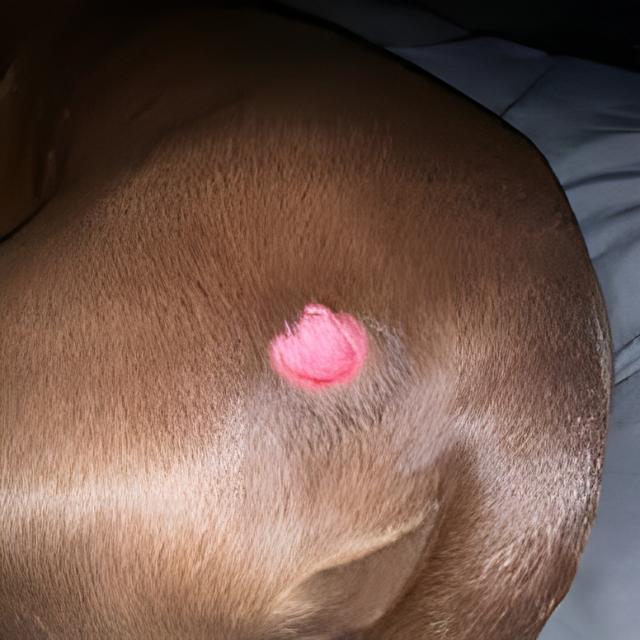
Canine ringworm (Dermatophytosis) — fungal infection caused by Microsporum or Trichophyton. Presents with circular alopecia, scaling, crusting, and broken hairs.